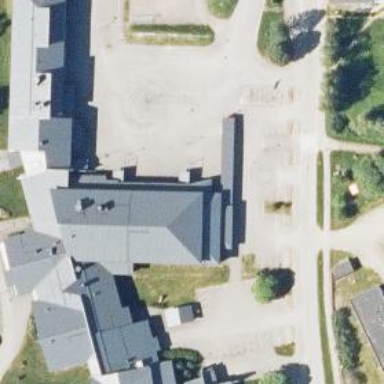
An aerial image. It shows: School.